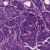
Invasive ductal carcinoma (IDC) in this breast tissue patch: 1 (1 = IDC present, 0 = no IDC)